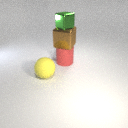
large red rubber cylinder below large brown metal cube